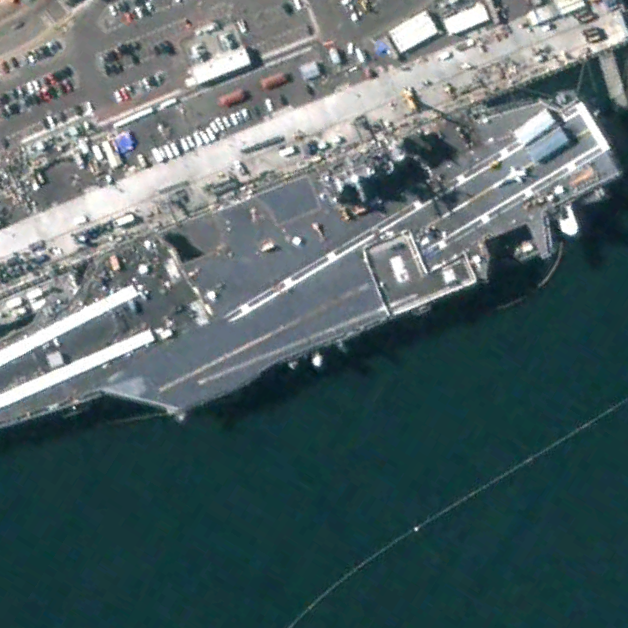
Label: Nimitz-class_aircraft_carrier